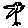
Label: bird